Interaction volume radius: 5 \u00c5
Interaction volume height: 10 \u00c5
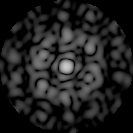
Disorder parameter: 0.6583